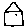
Label: house